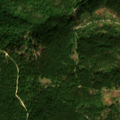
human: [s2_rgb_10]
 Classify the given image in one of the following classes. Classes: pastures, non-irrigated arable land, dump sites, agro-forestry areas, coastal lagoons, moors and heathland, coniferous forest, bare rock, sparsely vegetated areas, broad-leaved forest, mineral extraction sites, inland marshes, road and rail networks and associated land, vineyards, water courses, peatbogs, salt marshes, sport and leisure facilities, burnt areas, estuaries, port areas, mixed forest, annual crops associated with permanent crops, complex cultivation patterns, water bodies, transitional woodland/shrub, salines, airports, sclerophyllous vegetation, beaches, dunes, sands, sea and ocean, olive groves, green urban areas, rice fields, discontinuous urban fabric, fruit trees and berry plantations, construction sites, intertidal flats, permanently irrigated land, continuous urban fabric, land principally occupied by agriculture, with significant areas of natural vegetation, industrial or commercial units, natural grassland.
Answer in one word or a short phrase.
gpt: broad-leaved forest, transitional woodland/shrub